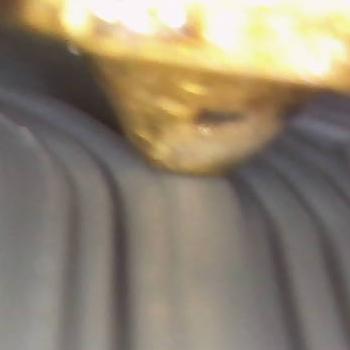
Flow rate: 300%